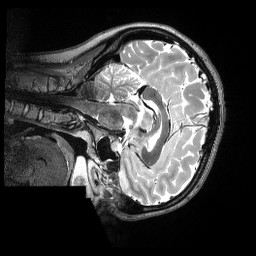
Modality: T2w
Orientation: sagittal
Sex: female
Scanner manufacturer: siemens
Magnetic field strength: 3 T
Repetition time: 3.2 s
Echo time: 0.563 s